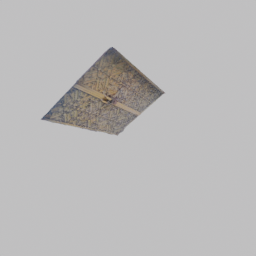
Label: architecture